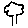
Label: tree